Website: bh-photo
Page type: customer-info-address
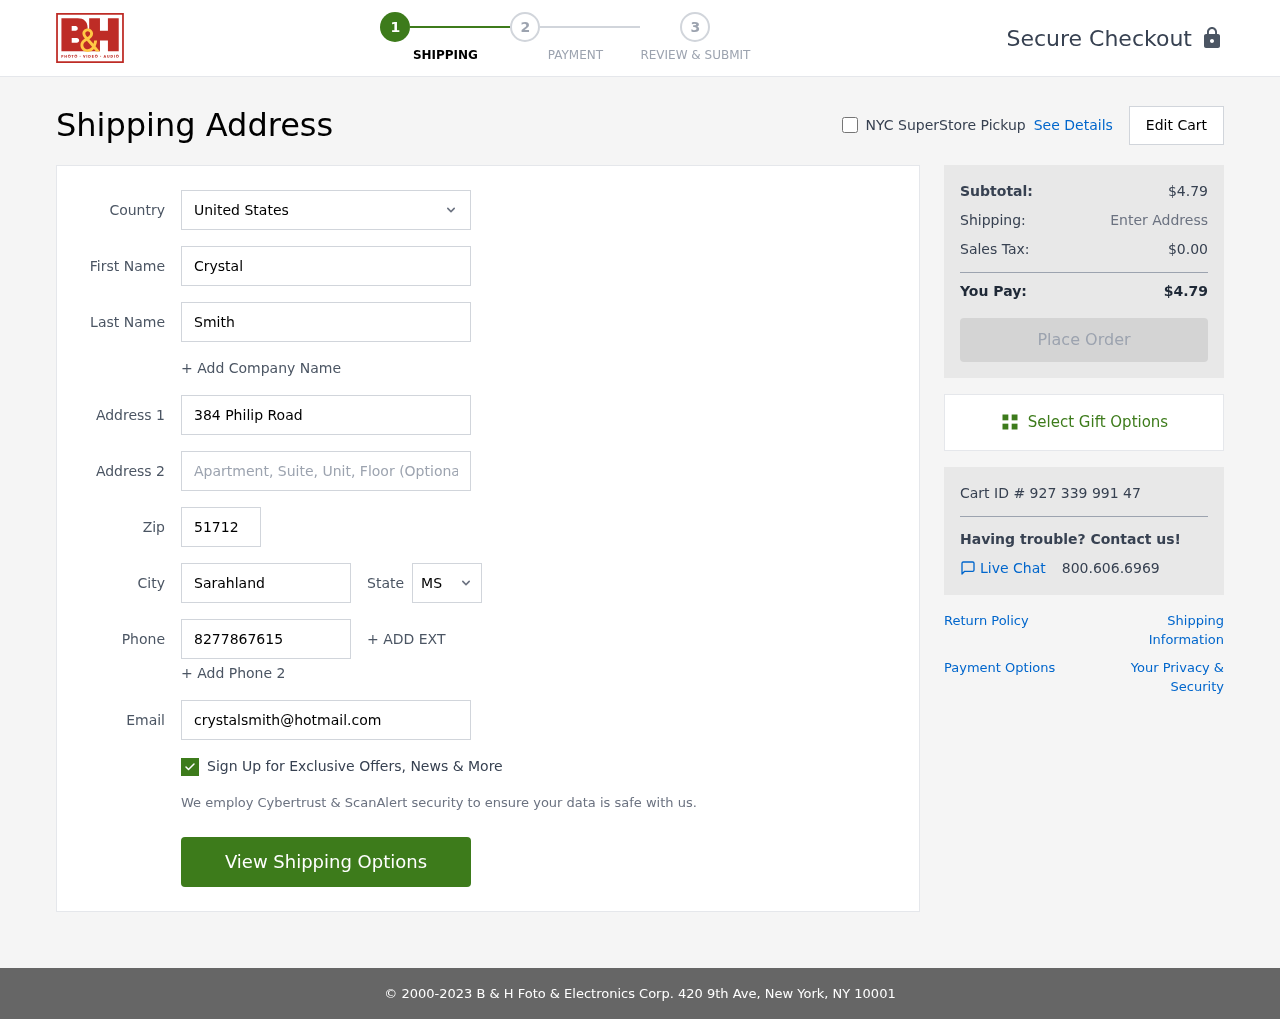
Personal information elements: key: PII_CITY
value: Sarahland
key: PII_COUNTRY
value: United States
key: PII_EMAIL
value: crystalsmith@hotmail.com
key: PII_FIRSTNAME
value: Crystal
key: PII_LASTNAME
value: Smith
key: PII_PHONE
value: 8277867615
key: PII_POSTCODE
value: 51712
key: PII_STATE_ABBR
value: MS
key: PII_STREET
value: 384 Philip Road
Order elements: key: ORDER_SUBTOTAL
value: $4.79
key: ORDER_TAX
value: $0.00
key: ORDER_TOTAL
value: $4.79
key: ORDER_ID
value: Cart ID # 927 339 991 47